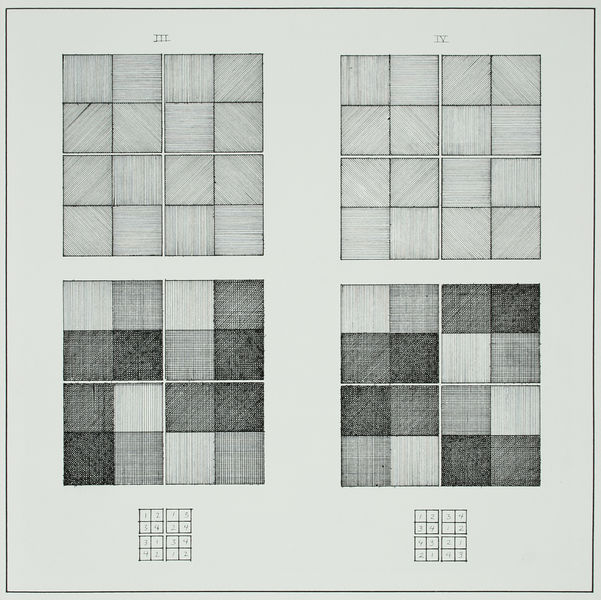
Titel: Drawing Series III, IV (Series A, Series B)
Künstler: Sol Lewitt
Institution: Unbekannt
Schlagwörter: weiß, grau, schwarz, muster, rahmen, spiegelung, zwei, studie, formen, graphik, linien, zahlen, vier, schraffur, schraffiert, bleistift, quadrate, diagonale, sechs, grautöne, geometrie, lewitt, quadrat, viereck, vierecke, mathematik, kreuzschraffur, sol lewitt, parallelschraffur, graphisches muster